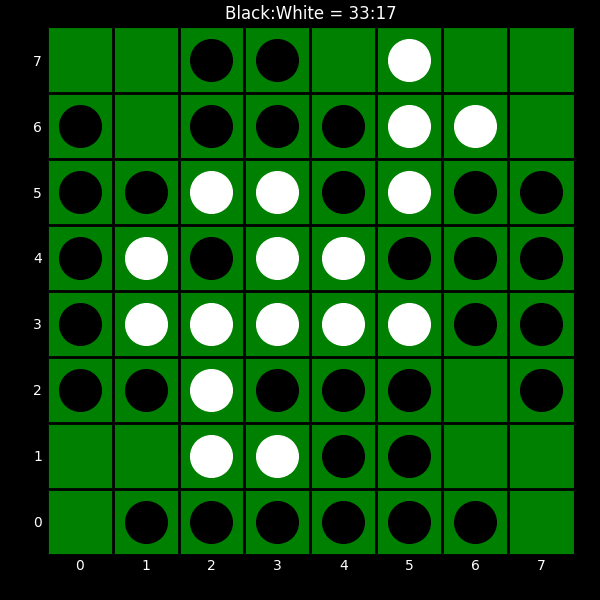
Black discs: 33
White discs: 17